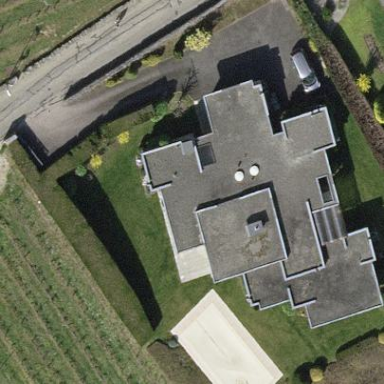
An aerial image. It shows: Simple and straightforward house.